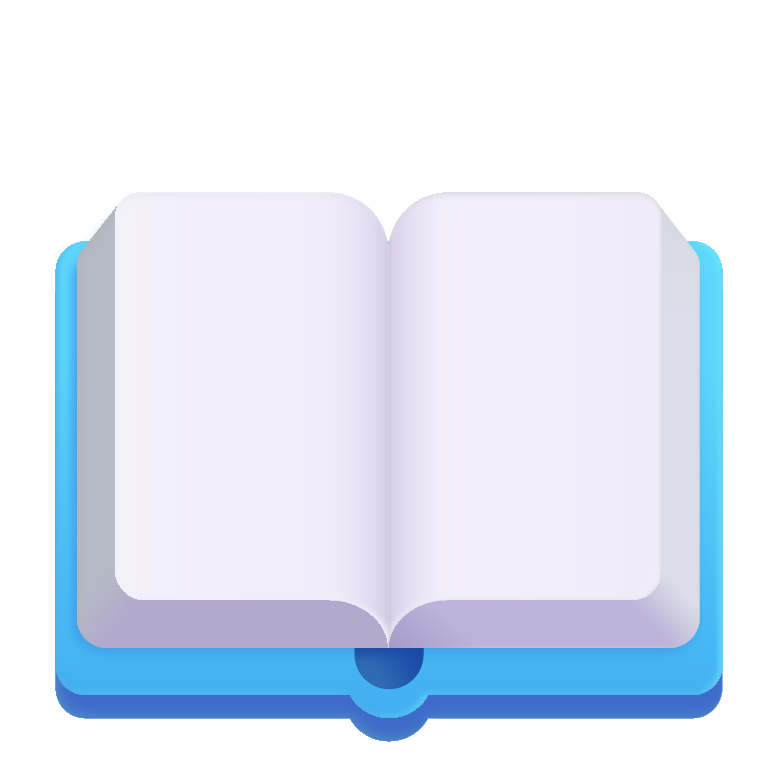
open book color